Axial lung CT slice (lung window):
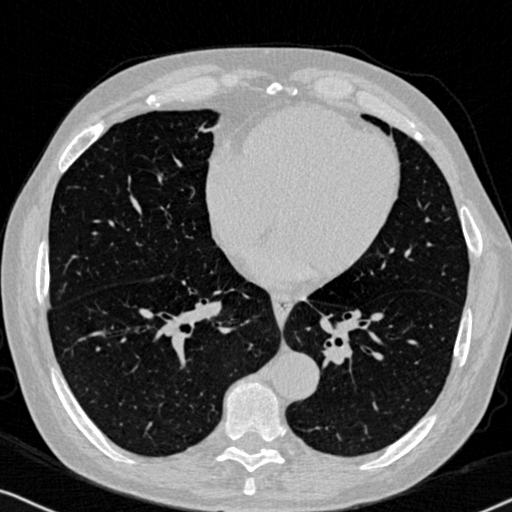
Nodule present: no